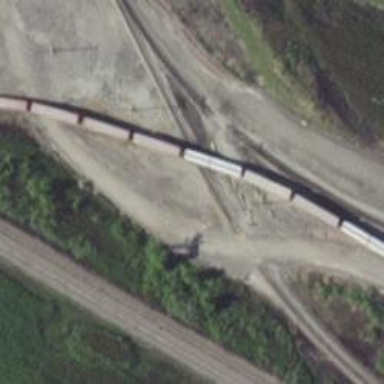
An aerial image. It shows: Railway crossing.